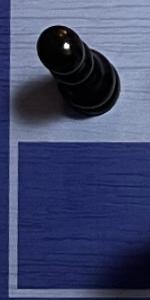
Label: Empty